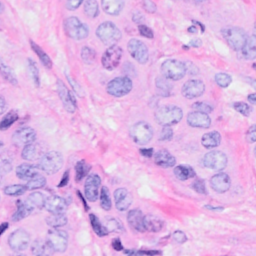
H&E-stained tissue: Breast